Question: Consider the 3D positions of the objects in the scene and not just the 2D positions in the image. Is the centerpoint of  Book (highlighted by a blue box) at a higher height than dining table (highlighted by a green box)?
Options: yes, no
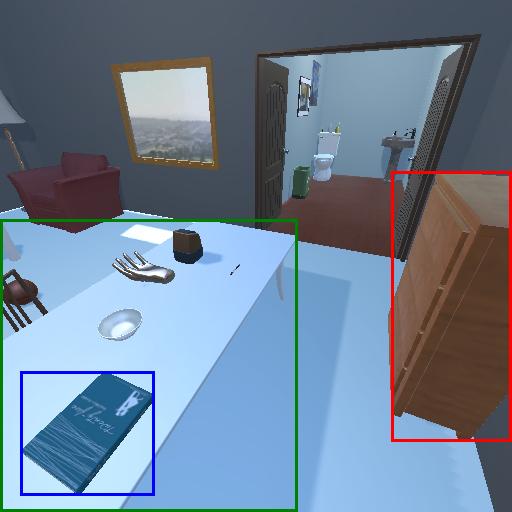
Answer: yes